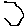
Label: hexagon